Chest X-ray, PA view. Patient: 32 years old, sex F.
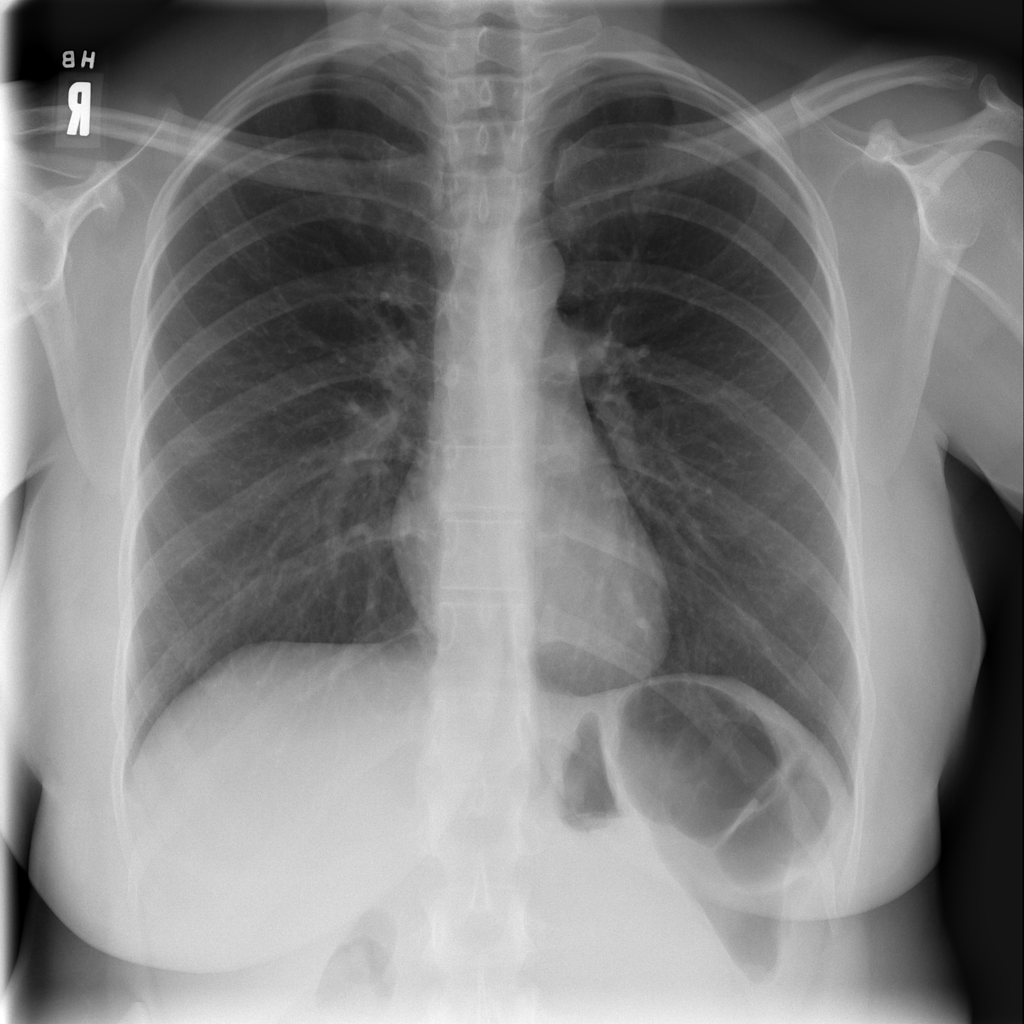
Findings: No Finding